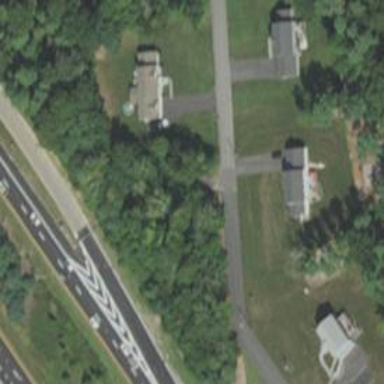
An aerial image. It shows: Asphalt road in residential area.